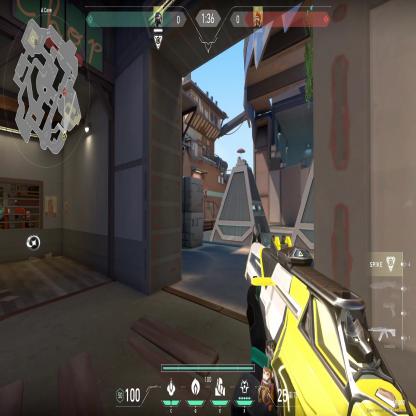
Label: enemy